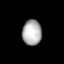
Tissue: lung
Cell type: Epithelial cells
Senescence score: 0.1248
Nuclear area (px): 476
Mean DAPI intensity: 176.506